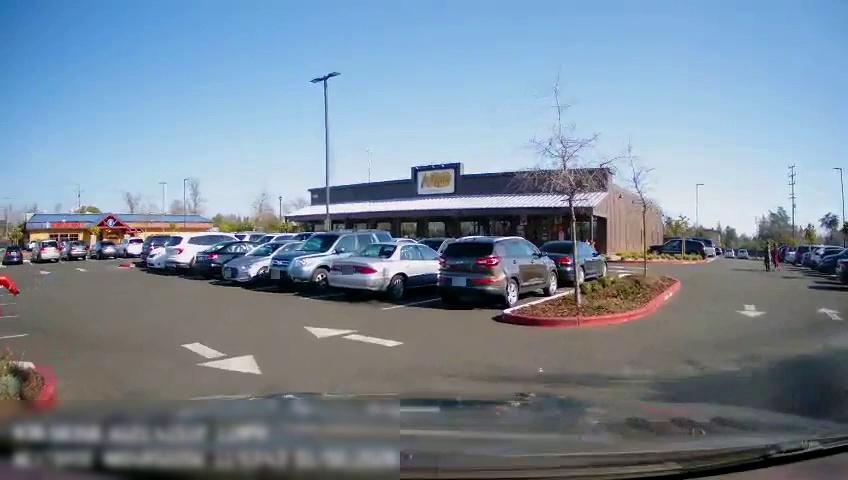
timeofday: Day
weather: Sunny
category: Drivable Space
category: Vehicles | Car
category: Vehicles | Car
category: Vehicles | Car
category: Vehicles | SUV
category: Vehicles | SUV
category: Vehicles | Van
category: Vehicles | SUV
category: Vehicles | Car
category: Pedestrians
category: Pedestrians
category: Vehicles | Van
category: Vehicles | Truck
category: Vehicles | SUV
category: Vehicles | Car
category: Vehicles | SUV
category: Vehicles | Car
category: Vehicles | Car
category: Vehicles | SUV
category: Vehicles | Car
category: Vehicles | Car
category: Vehicles | SUV
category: Vehicles | SUV
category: Vehicles | SUV
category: Vehicles | SUV
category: Vehicles | SUV
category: Vehicles | SUV
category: Vehicles | SUV
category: Vehicles | Car
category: Vehicles | Car
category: Vehicles | SUV
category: Vehicles | Car